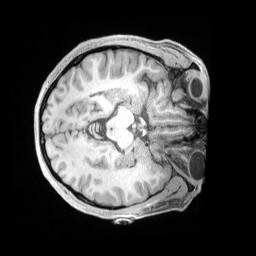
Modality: T1w
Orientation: axial
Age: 39
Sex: female
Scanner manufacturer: siemens
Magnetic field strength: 3 T
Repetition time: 2 s
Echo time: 0.00211 s